Question: After the user scrolls down the screen, the image in the disappears and is left with a toolbar with the back button, content title, and settings menu. I want to know how to change the background color of that toolbar only when its in a 'collapsed' state.
The action I am referring to is similar to this where the toolbar background color changes to green:

Below the CollapsingToolbarLayout I have a with
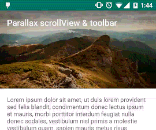
Answer: I think you're after 'app:contentScrim'.
'''
<android.support.design.widget.CollapsingToolbarLayout
...
app:contentScrim="?attr/colorPrimary">
<!-- Toolbar and ImageView here -->
</android.support.design.widget.CollapsingToolbarLayout>
'''